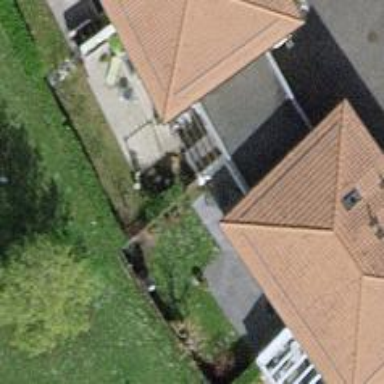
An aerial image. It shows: View of roof of building.